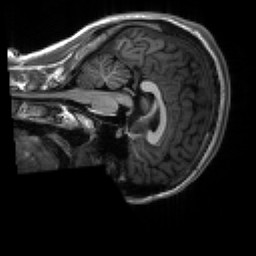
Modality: T1w
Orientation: sagittal
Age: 19
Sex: male
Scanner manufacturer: siemens
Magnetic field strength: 3 T
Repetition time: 2.3 s
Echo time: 0.00267 s